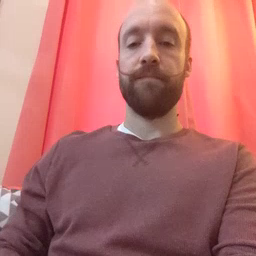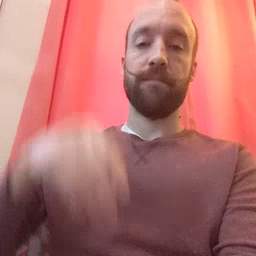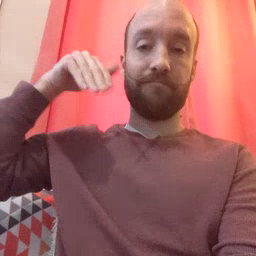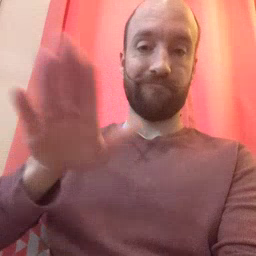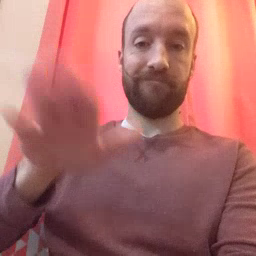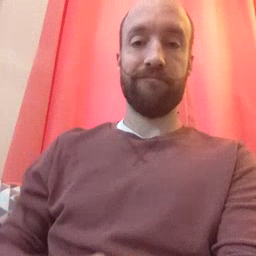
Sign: into